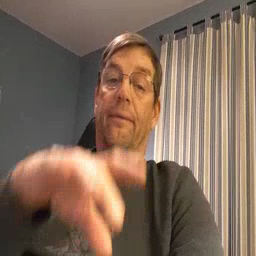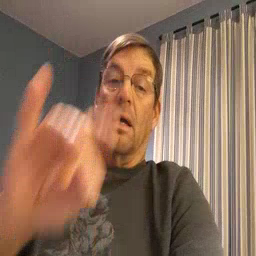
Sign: find